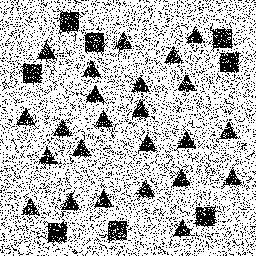
Squares: 8
Triangles: 24
Stars: 0
Total shapes: 32